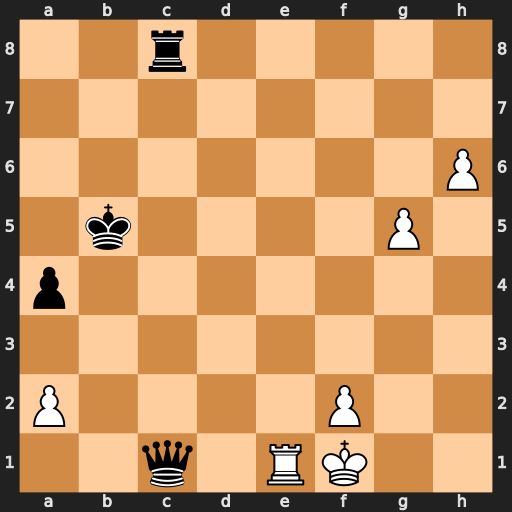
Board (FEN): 2r5/8/7P/1k4P1/p7/8/P4P2/2q1RK2
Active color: w
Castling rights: -
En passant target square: -
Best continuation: Rxc1 Rxc1+ Kg2 Rc5 f4